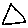
Label: triangle